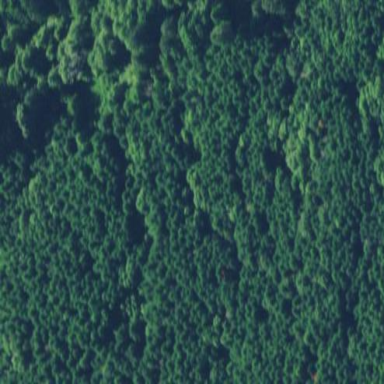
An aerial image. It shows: Lush woodland area covered with trees.